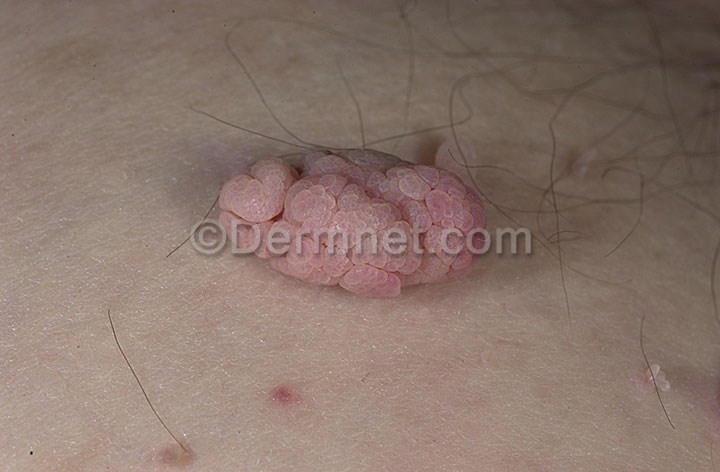
Disease: Seborrheic Keratoses and other Benign Tumors